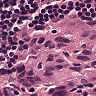
Metastatic tissue present: yes